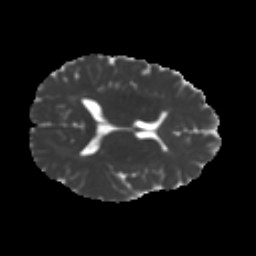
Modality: MD
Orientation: axial
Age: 31
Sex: female
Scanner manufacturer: ge
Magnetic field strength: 3 T
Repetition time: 7.8 s
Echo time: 0.0606 s